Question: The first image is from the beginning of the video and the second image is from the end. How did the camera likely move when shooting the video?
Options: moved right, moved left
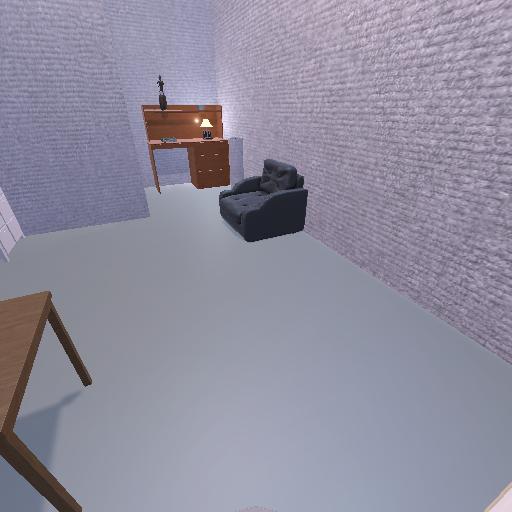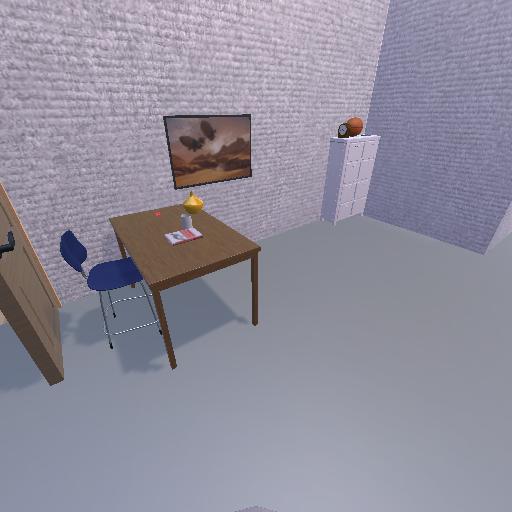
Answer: moved right